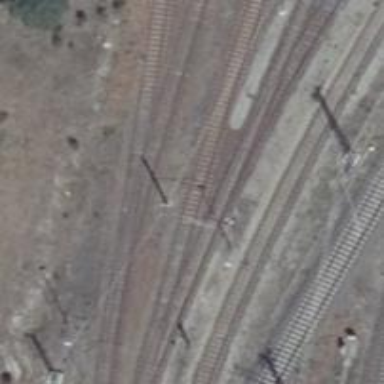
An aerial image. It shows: Railway switch.